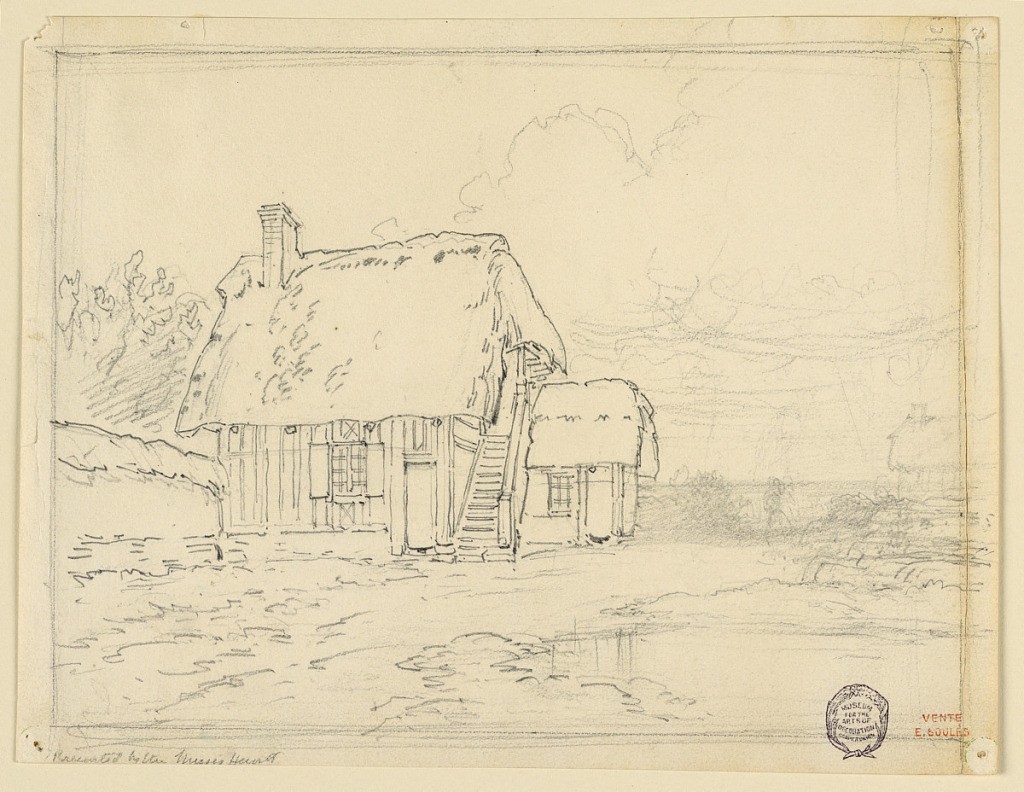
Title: A Peasant's House
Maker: Eugène Edouard Soulès, French, 1811–1876
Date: ca. 1840
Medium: Graphite on paper
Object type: Drawing
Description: The house is at left, with a road passing by. At right water and a house in the middleground. Outlined frame. Verso: a blotter of a sketch with a view similar to 1931-64-278.